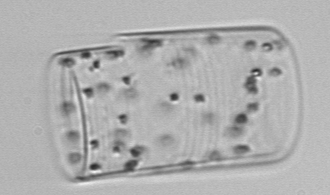
Label: Guinardia_flaccida